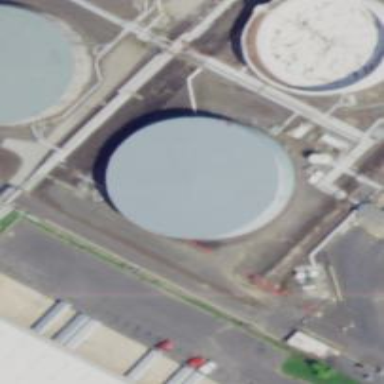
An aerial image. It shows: Storage tank building.